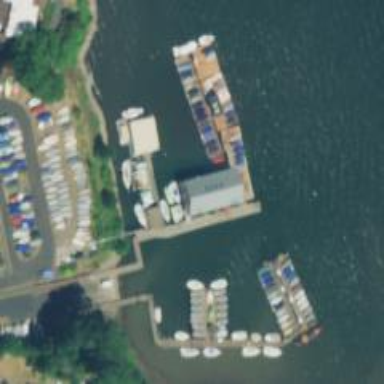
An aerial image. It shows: Marina on leisure land.